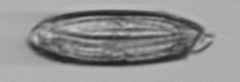
Label: Katodinium_or_Torodinium